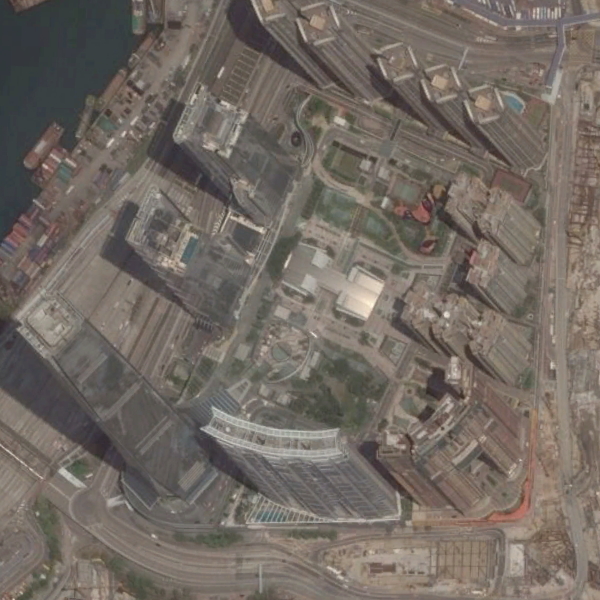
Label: Commercial